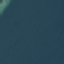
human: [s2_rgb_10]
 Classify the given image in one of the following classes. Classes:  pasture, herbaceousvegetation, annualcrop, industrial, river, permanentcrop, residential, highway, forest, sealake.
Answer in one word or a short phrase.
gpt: SeaLake